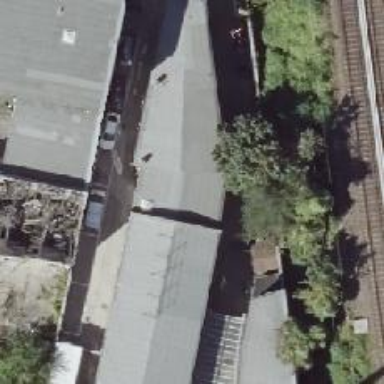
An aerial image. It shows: Car repair shop.